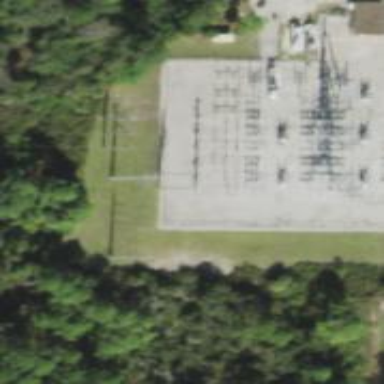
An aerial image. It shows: Triple tower power structure.